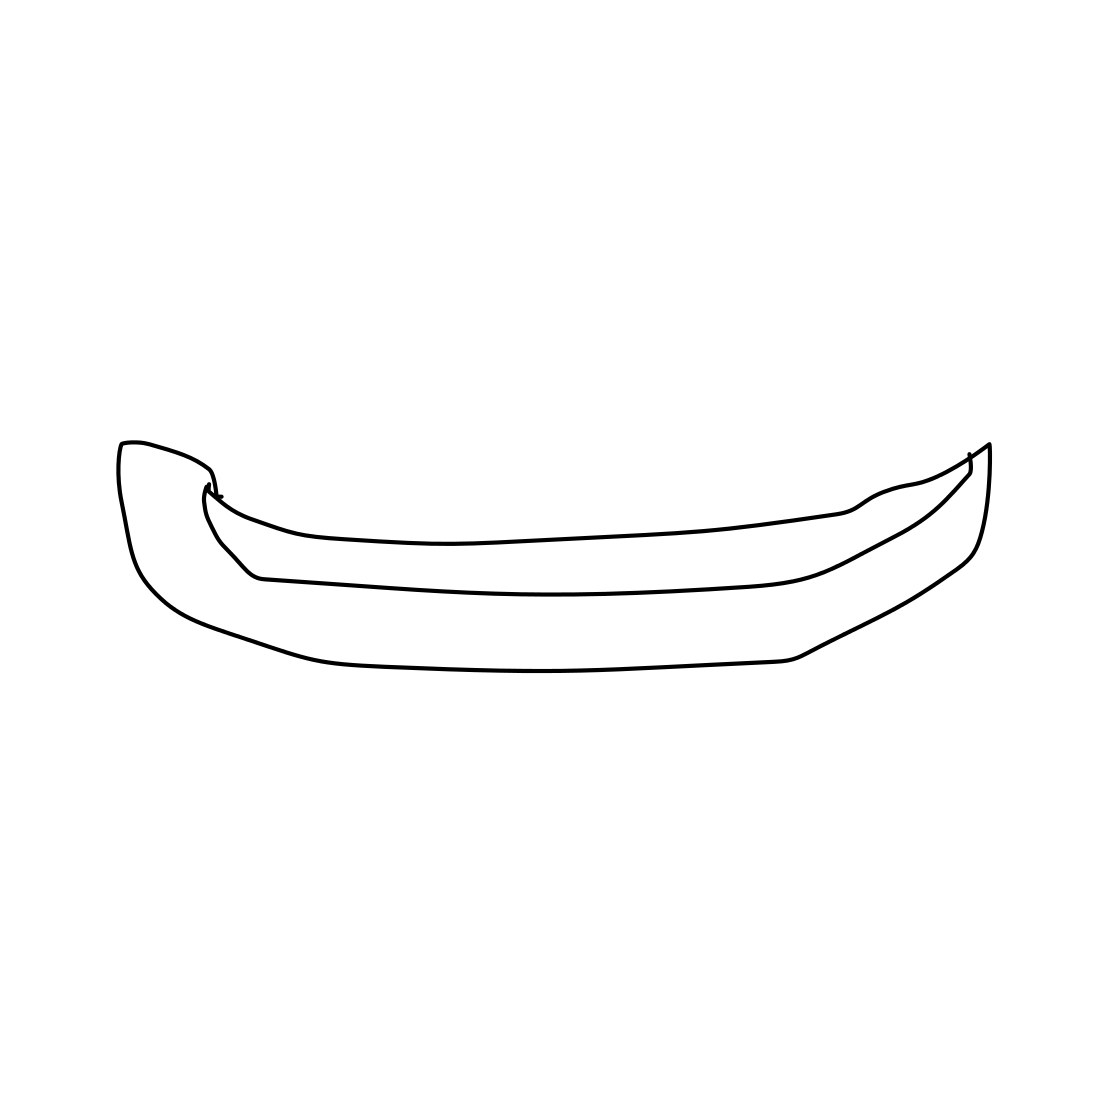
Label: canoe